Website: home-depot
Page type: customer-info-address
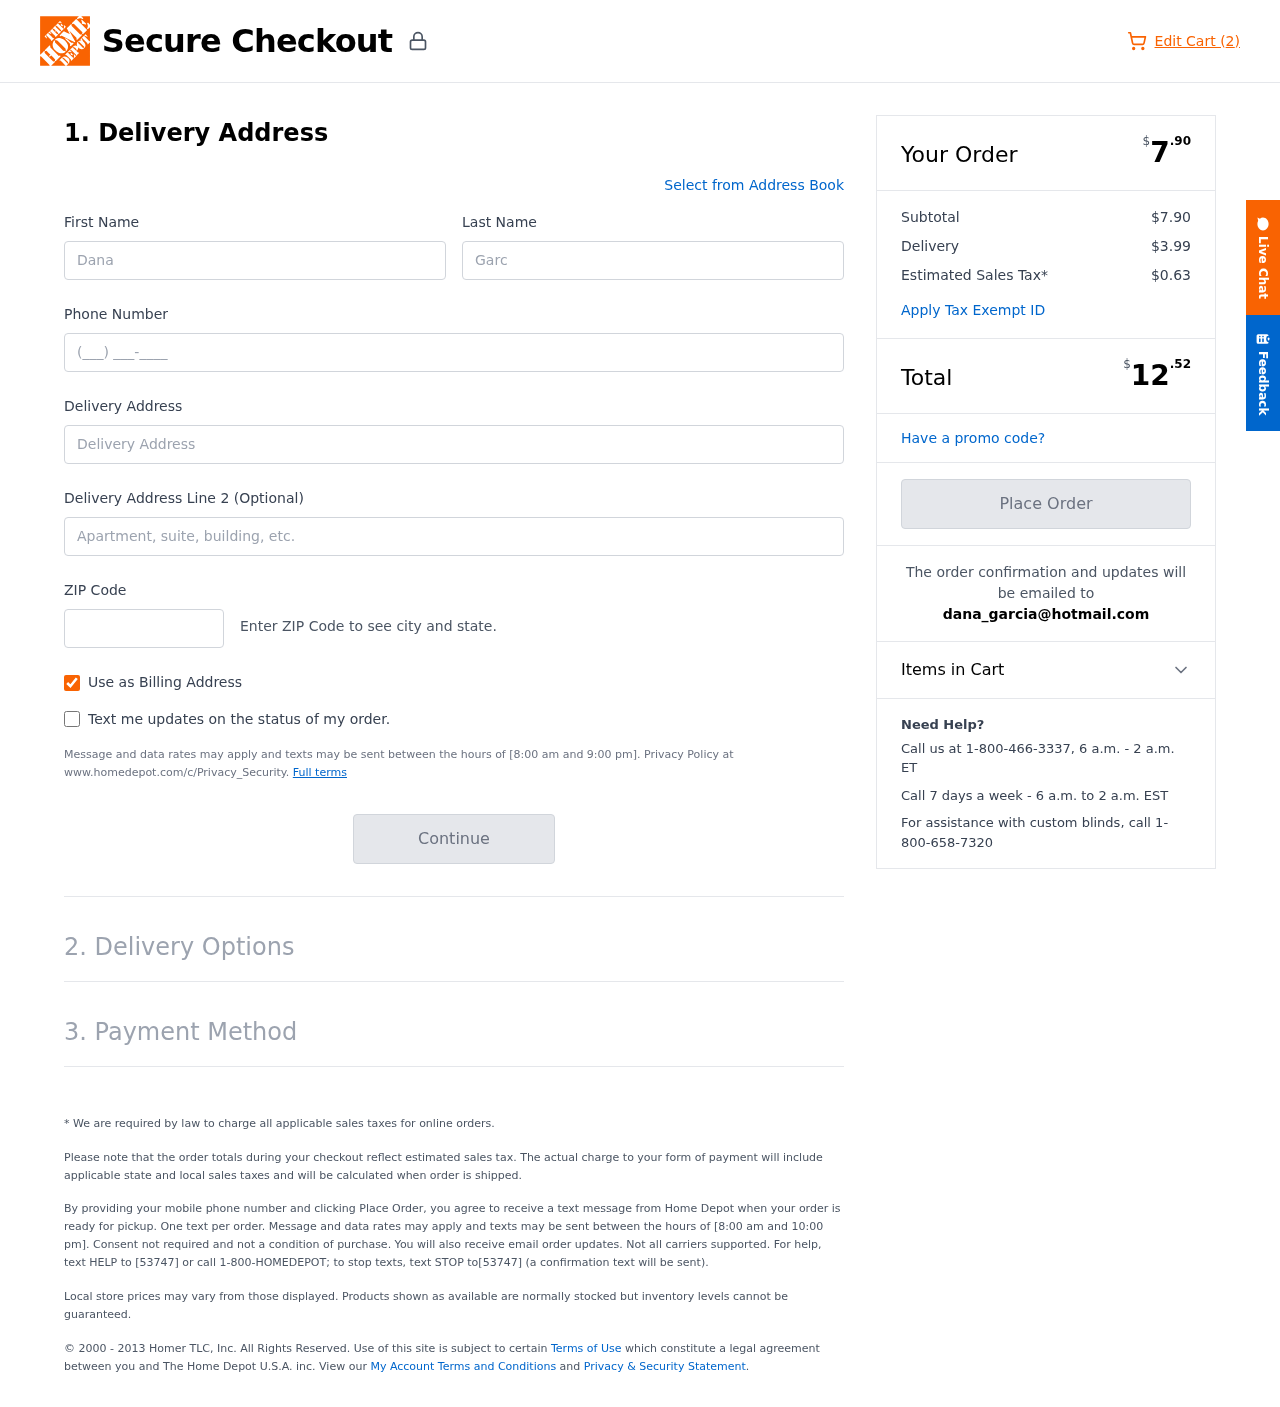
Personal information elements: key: PII_EMAIL
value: dana_garcia@hotmail.com
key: PII_FIRSTNAME
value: Dana
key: PII_LASTNAME
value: Garcia
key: PII_PHONE
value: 3136125466
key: PII_POSTCODE
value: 35342
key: PII_STREET
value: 70757 Amanda Grove
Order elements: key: ORDER_NUM_ITEMS
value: Edit Cart (2)
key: ORDER_SUBTOTAL_HEADER
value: $7.90
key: ORDER_SUBTOTAL
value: $7.90
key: ORDER_SHIPPING_COST
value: $3.99
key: ORDER_TAX
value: $0.63
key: ORDER_TOTAL2
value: $12.52